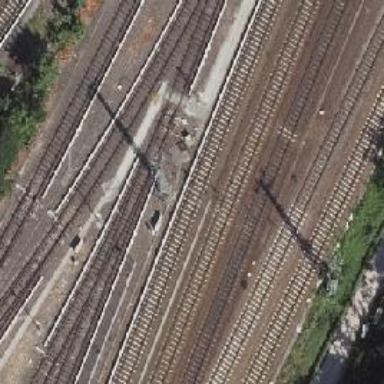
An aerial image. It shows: Yard serving electrified light rail.